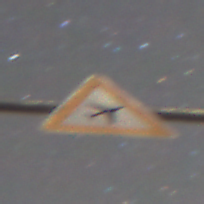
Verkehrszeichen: FlugbetriebLinks
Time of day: Night
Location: Outdoor (Suburban)
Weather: Clear
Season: NotSpecified
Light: Artificial